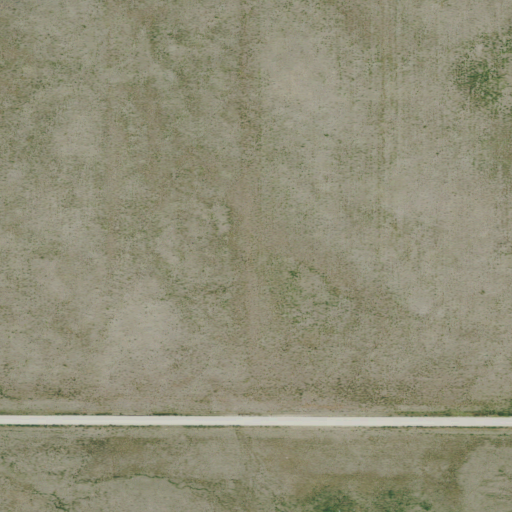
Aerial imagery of bench in Montana named Benton Bench containing grassland, shrub, open development, and pasture